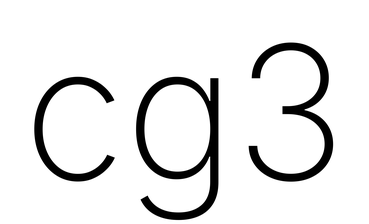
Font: Inter_ExtraLight